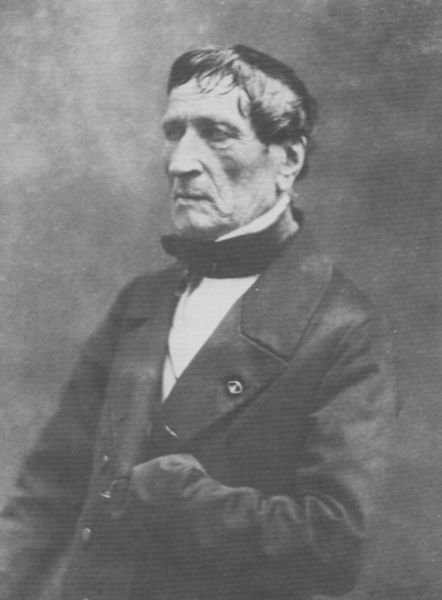
Titel: Arsène Houssaye (1815-1896), Schriftsteller
Künstler: Atelier Nadar
Institution: unbekannt
Schlagwörter: dunkel, hand, mann, schatten, weiß, frisur, grau, haar, hintergrund, licht, mund, nase, ohr, profil, schwarz, stirn, blick, schal, alt, anzug, betrunken, hemd, jacke, kappe, wand, arm, arme, augen, falten, gesicht, kragen, stehen, ärmel, bildnis, hals, herr, portrait, porträt, auge, haare, mantel, pose, kinn, knopf, ohren, scheitel, wangen, alter mann, frack, krawatte, dichter, halstuch, homme, atelier, dreiviertelansicht, wange, knöpfe, fliege, jackett, knopfleiste, revers, schick, jacket, kurze haare, geschlossen, foto, fotografie, photographie, stolz, alter, schwarz-weiss, hochkragen, militär, scharz, denker, napoleon, offizier, orden, proträt, stehkragen, politiker, strähne, ohrmuschel, photo, kravatte, wangenknochen, halbprofil, portät, dreiviertelporträt, krankheit, binder, halsbinde, anstecknadel, persönlichkeit, mort, fotographie, stumpf, main, difus, haarsträhnen, armstumpf, kippa, vieux, monochrome, knopflöcher, kurze, amputiert, noir et blanc, veste, s/w, blcik, porträtfotografie, porträtfoto, posture, napoleon gestus, ohnr, ann, ancien, image, vieu, fraque, redingotte, agée, ancienne, mancho, hand versteckt